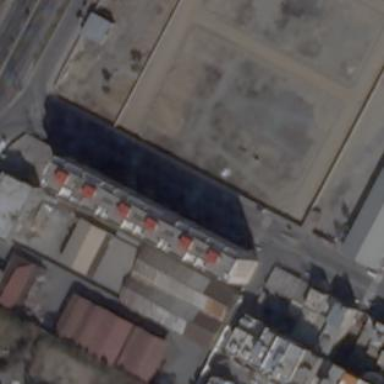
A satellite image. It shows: Image showing building with apartments.